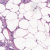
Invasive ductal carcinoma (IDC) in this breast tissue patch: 1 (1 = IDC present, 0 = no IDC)